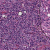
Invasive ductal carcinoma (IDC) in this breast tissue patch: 1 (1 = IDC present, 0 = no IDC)